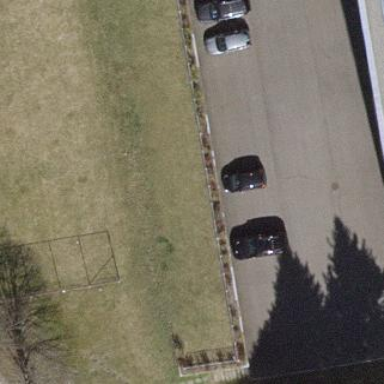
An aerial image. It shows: Garages with flat roofs.